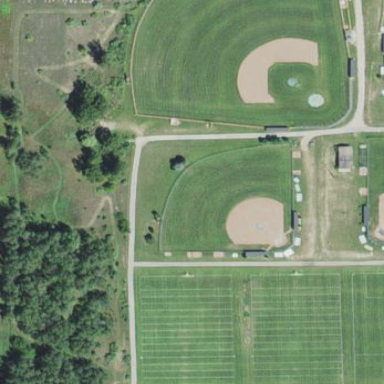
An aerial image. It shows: Baseball pitch for leisure land activities.